Field crop: maize
Growth stage: 1
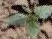
Species: datura